Field crop: maize
Growth stage: 2
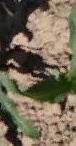
Species: maize